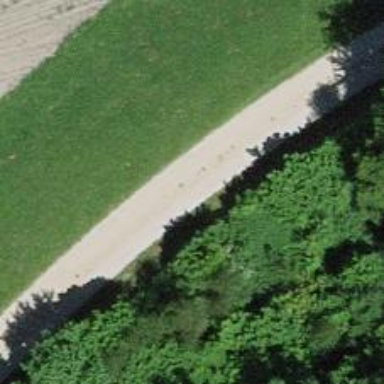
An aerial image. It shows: Gravel track with grade1 tracktype.